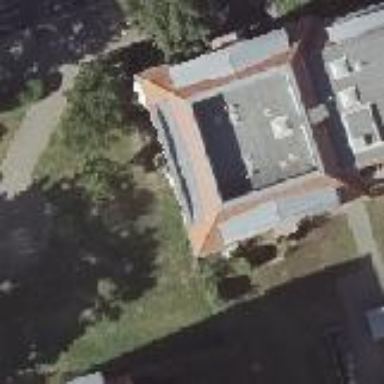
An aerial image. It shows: Residential building with distinctive double saltbox roof shape.